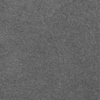
Label: dusty